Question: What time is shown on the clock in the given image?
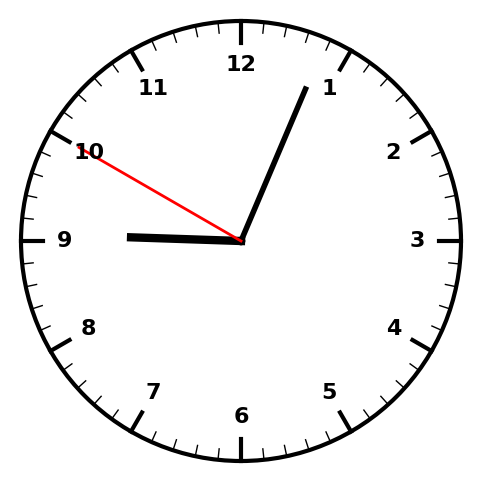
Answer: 09:03:50